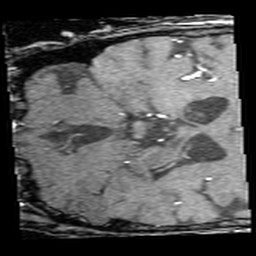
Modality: angio
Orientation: coronal
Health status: ill
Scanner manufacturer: siemens
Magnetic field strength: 3 T
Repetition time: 0.022 s
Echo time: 0.00386 s